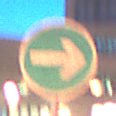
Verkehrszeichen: VorgeschriebeneFahrtrichtungHierRechts
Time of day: Night
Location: Outdoor (Urban)
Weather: PartlyCloudy
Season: NotSpecified
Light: Artificial